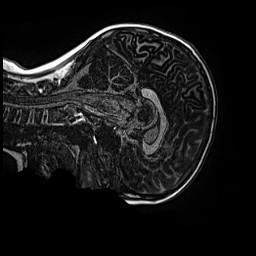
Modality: MP2RAGE
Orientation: sagittal
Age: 12
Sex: male
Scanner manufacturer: siemens
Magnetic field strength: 3 T
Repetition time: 4 s
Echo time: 0.00299 s